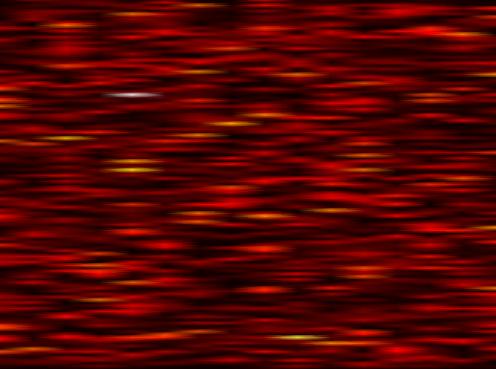
Label: UFMC